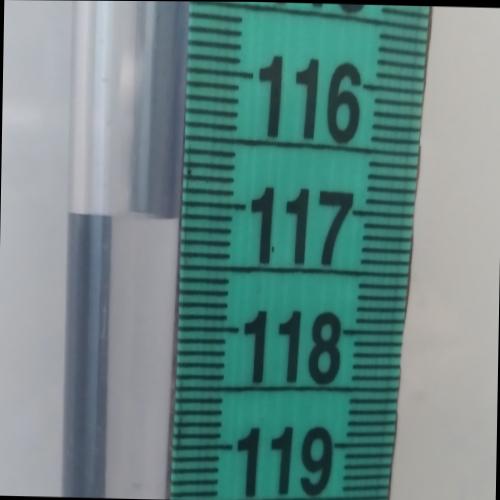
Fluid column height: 117.1 cm